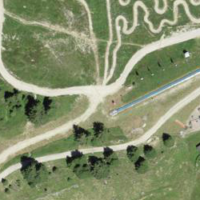
EUNIS habitat code: 31
Species observed at this site:
Sambucus racemosa
Zootoca vivipara
Campanula barbata